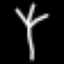
Label: fork